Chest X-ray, AP view. Patient: 72 years old, sex M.
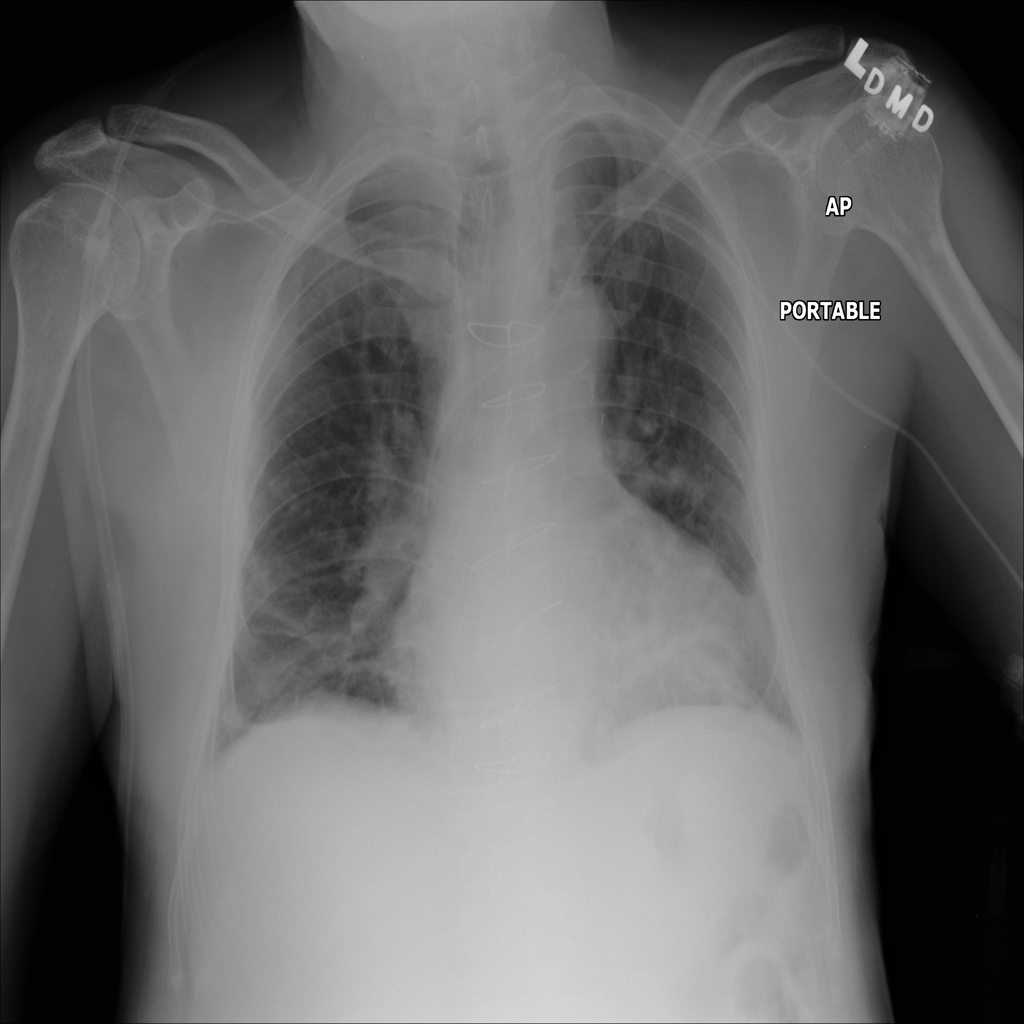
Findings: Edema, Effusion, Pneumonia